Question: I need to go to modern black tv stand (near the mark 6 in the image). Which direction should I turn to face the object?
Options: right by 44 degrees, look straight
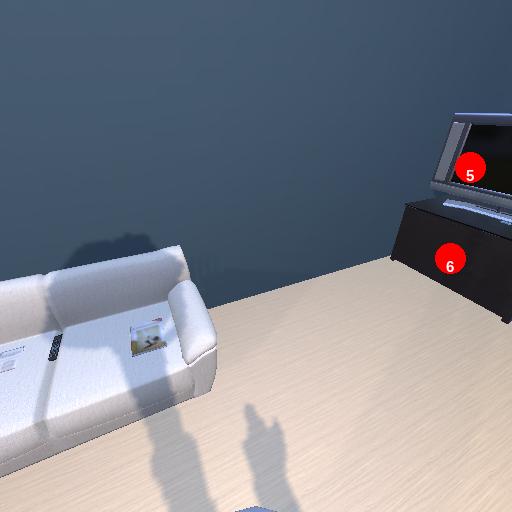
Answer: right by 44 degrees